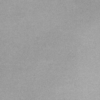
Label: dusty